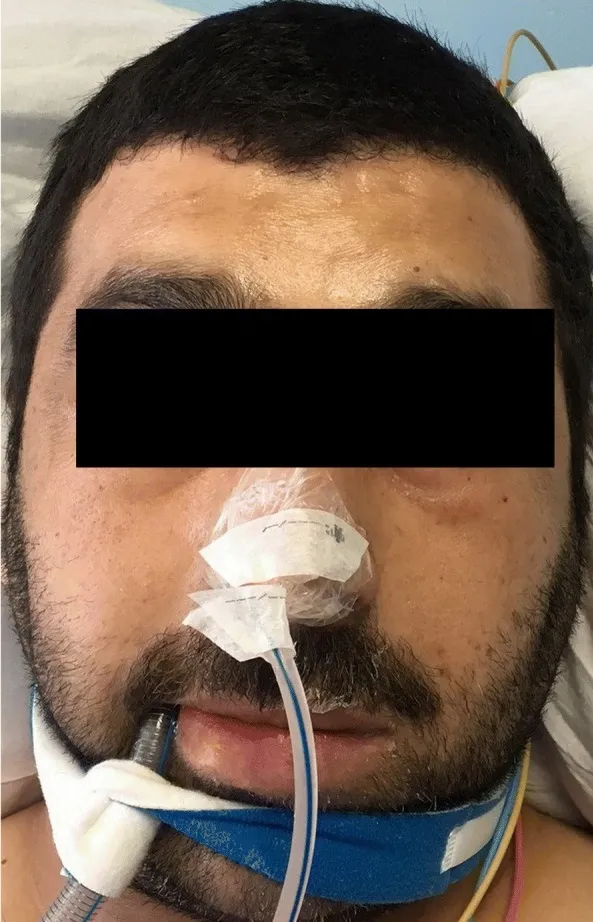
Regression of angioedema after 24 h.
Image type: medical_photograph (skin_photograph)